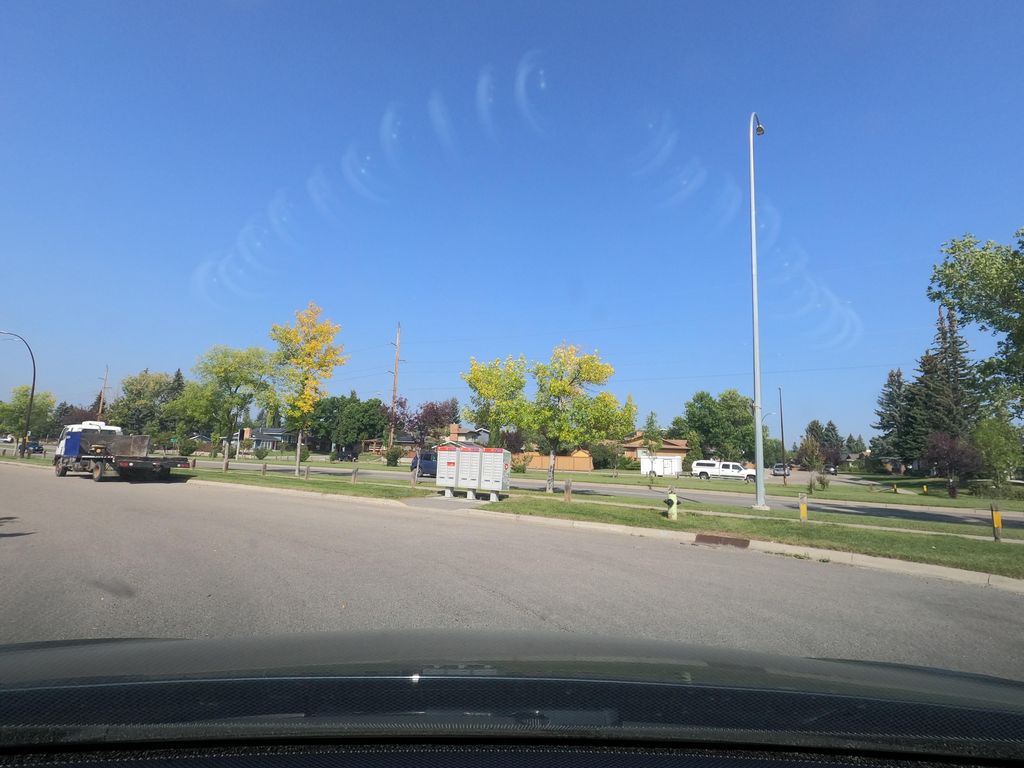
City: calgary